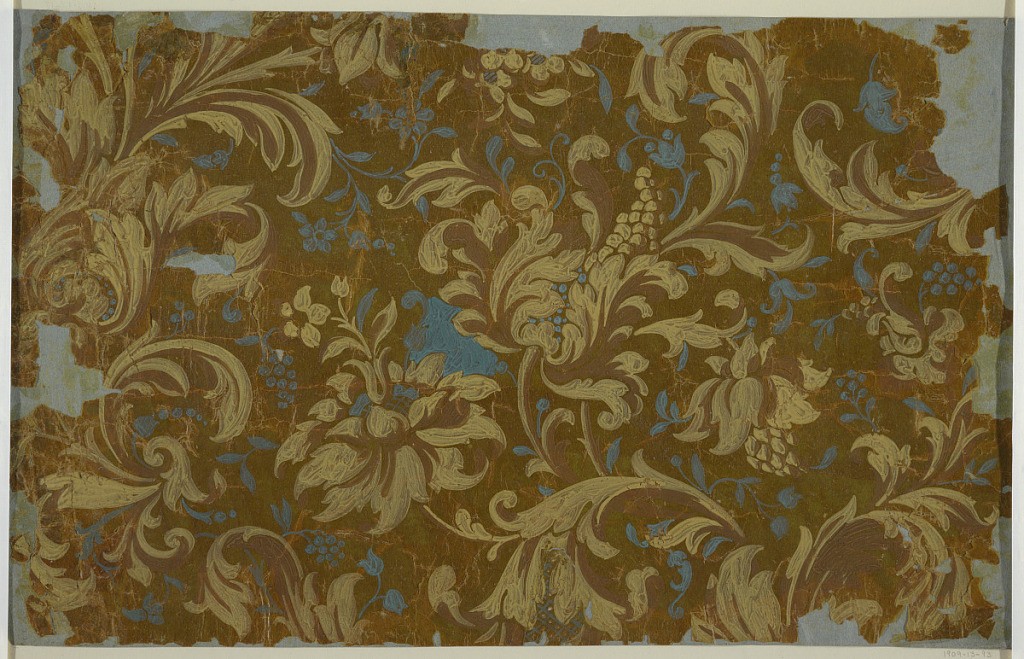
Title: Design for a Woven Fabric
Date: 1840–1870
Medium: Brush and blue, cream, brown, and white gouache on oily tracing paper
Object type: Drawing
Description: Undulated, rising fantastical acanthus stem and boughs.